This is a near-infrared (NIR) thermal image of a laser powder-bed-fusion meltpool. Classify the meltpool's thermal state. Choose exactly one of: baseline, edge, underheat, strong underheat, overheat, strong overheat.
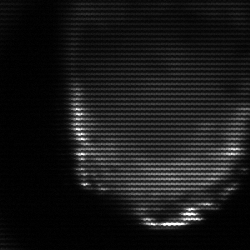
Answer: edge